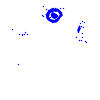
Particle: electron